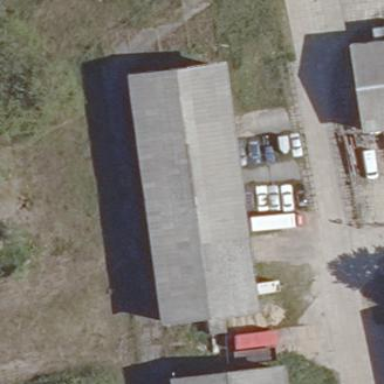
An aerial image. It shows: Gabled roof on farm auxiliary building.